Aerial crown-view tile of a tropical tree (Barro Colorado Island, Panama), acquired 20250317:
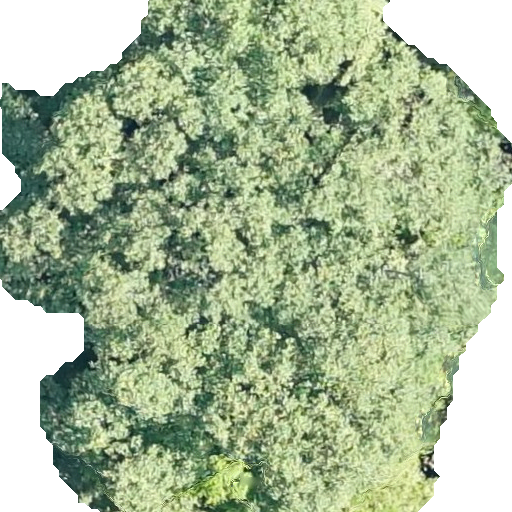
Species: Hieronyma alchorneoides
GBIF accepted scientific name: Hieronyma alchorneoides
Crown area: 337.914 m²